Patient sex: M
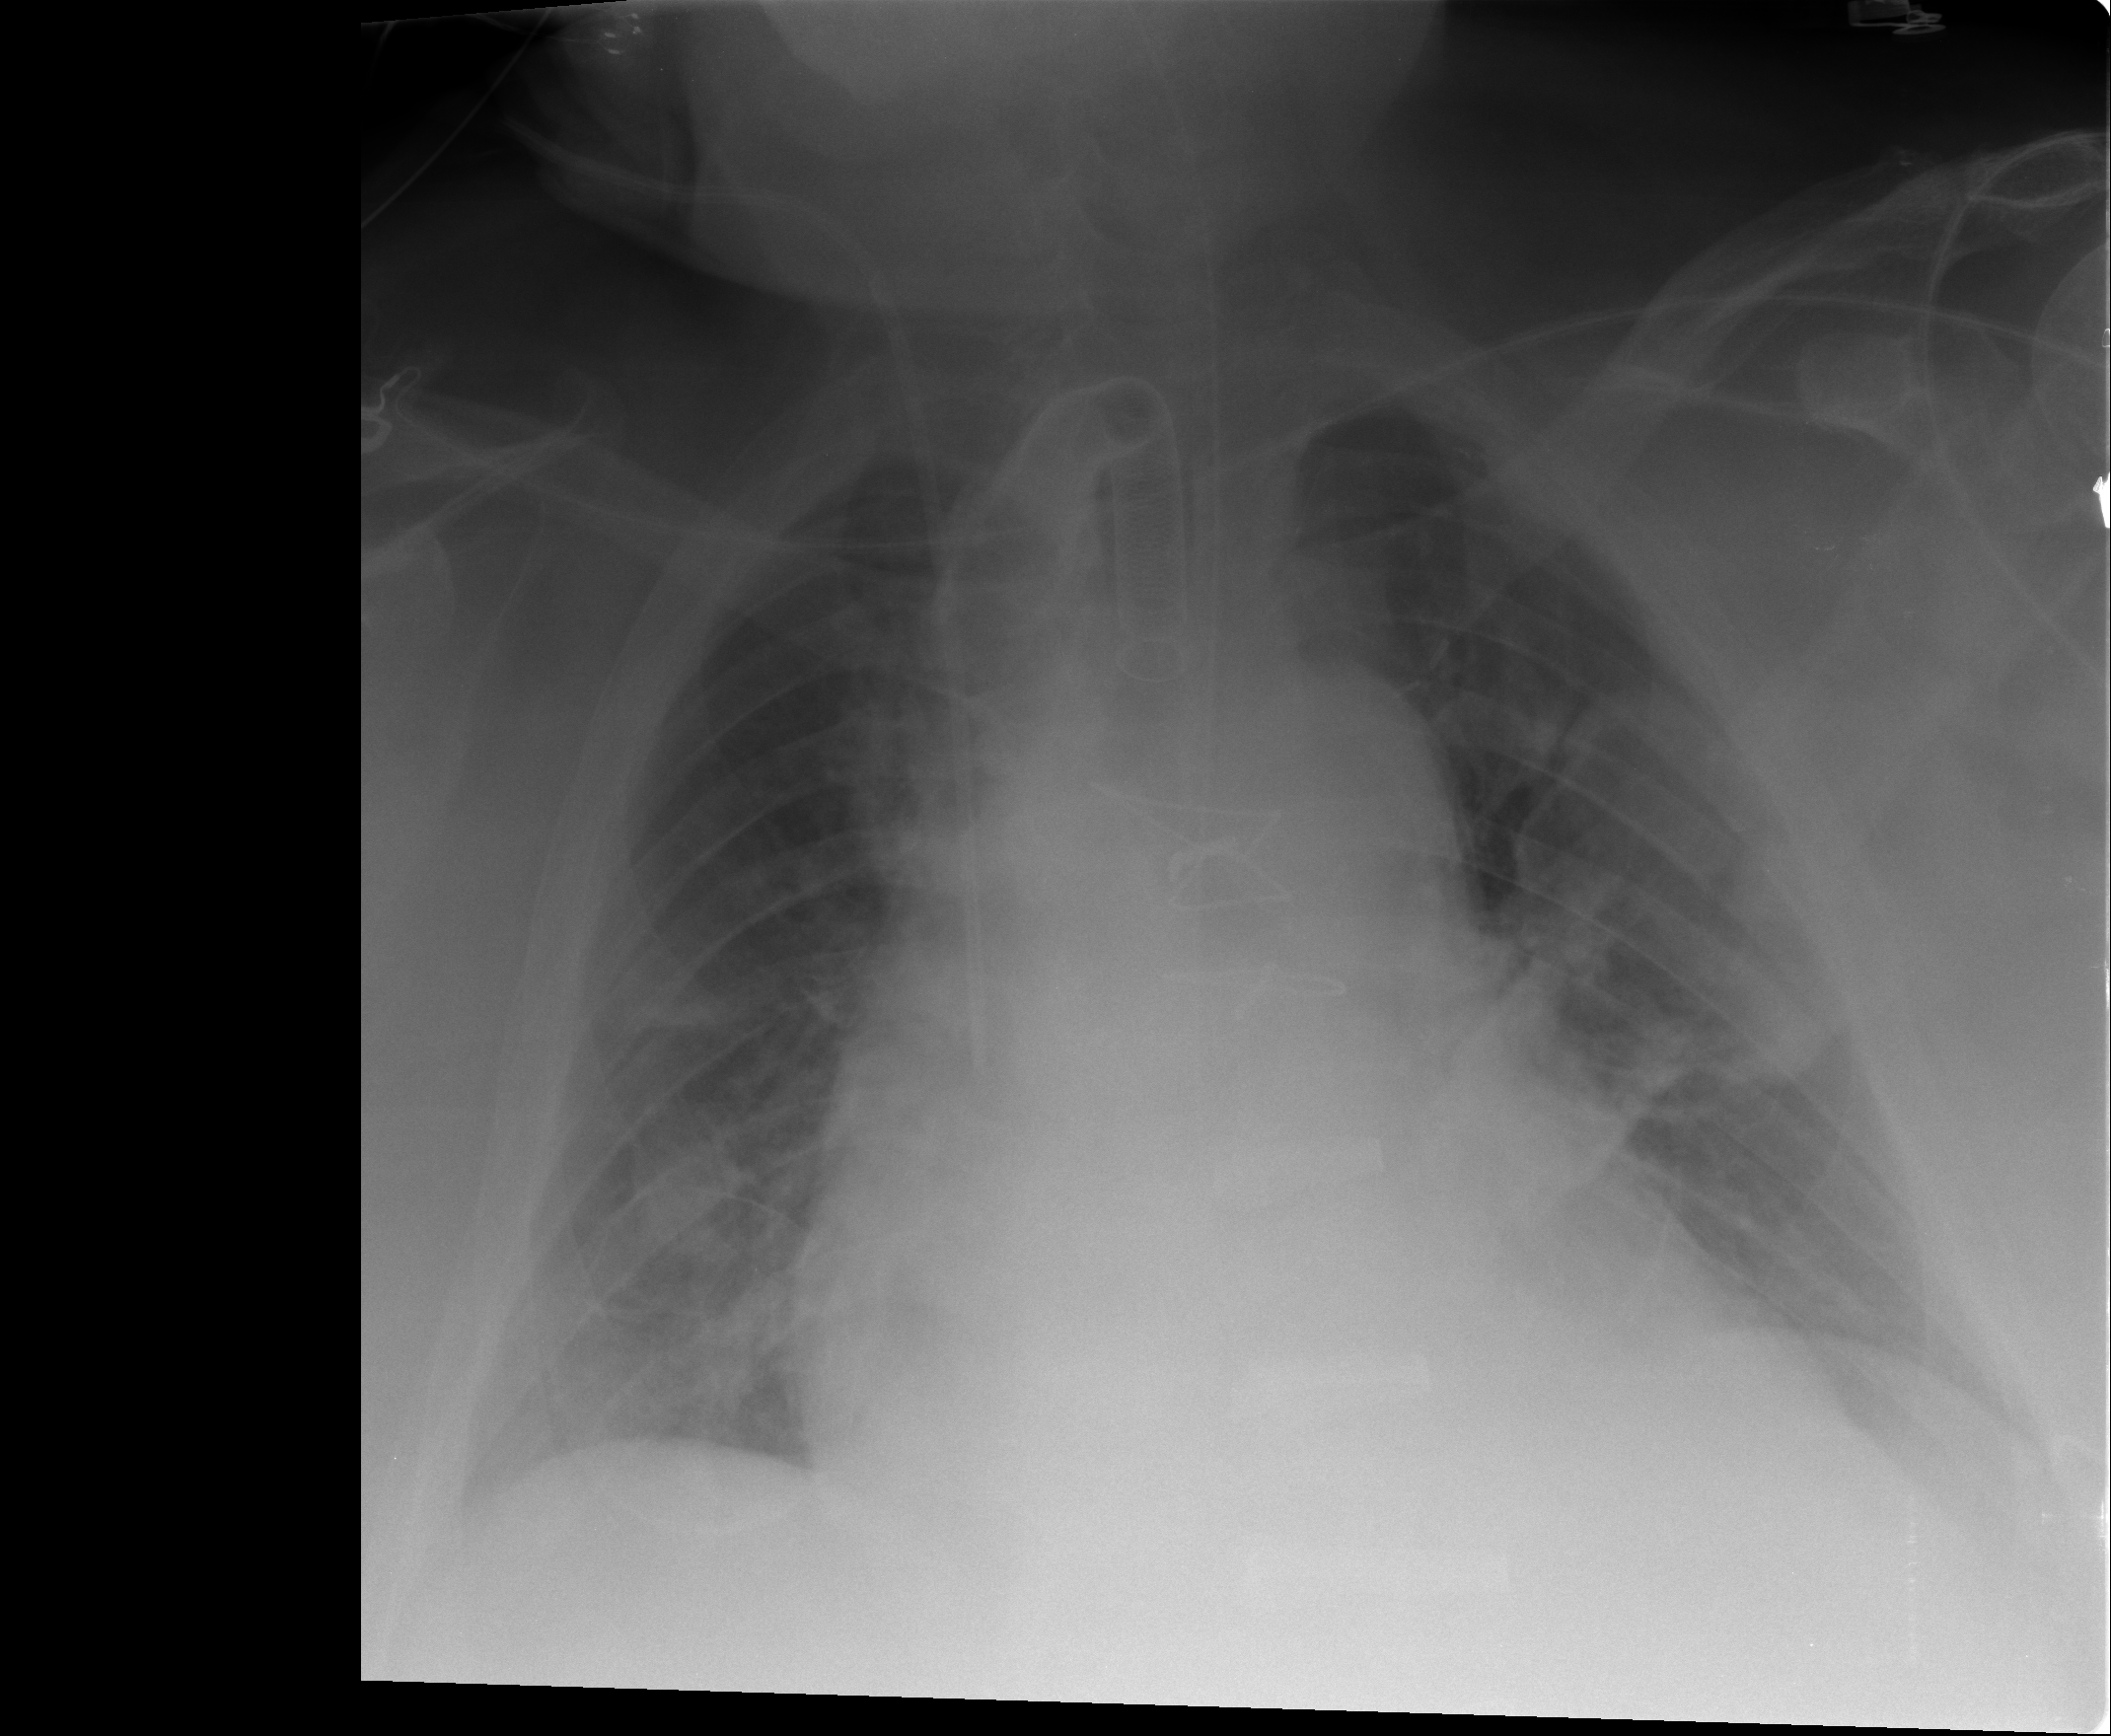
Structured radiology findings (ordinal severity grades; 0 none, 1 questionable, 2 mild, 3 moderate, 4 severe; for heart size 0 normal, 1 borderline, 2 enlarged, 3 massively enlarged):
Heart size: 2
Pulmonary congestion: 1
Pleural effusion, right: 0
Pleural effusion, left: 0
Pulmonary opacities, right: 0
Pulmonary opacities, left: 0
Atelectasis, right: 2
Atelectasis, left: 2